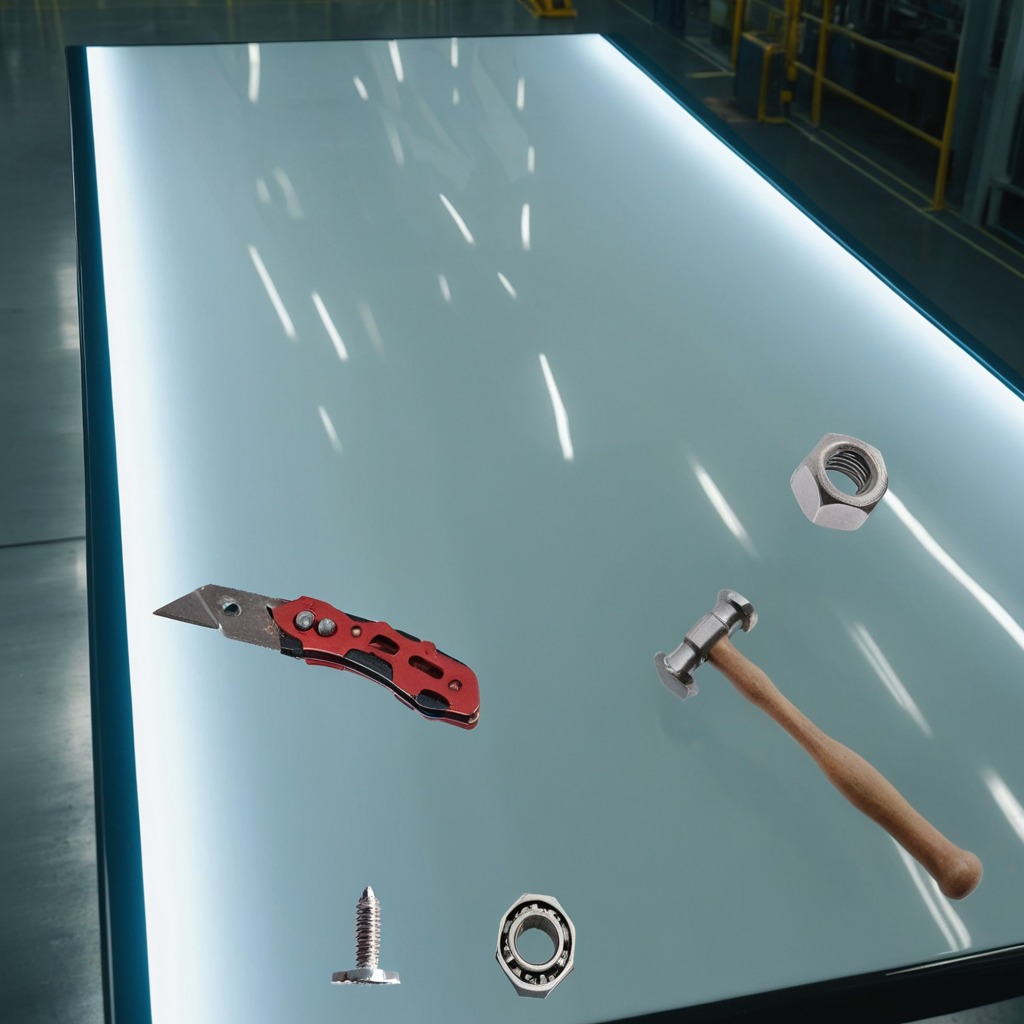
A ball bearing, a utility knife, a machine screw, a hammer, and a metal nut are lying on a high-gloss table in a ship maintenance bay industrial lighting.